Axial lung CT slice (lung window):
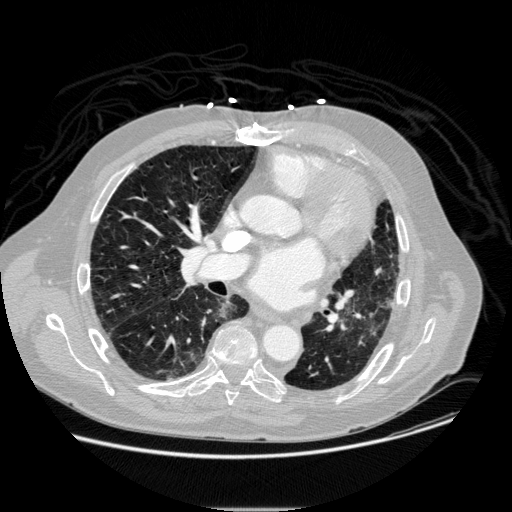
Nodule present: yes
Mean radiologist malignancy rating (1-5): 3.333